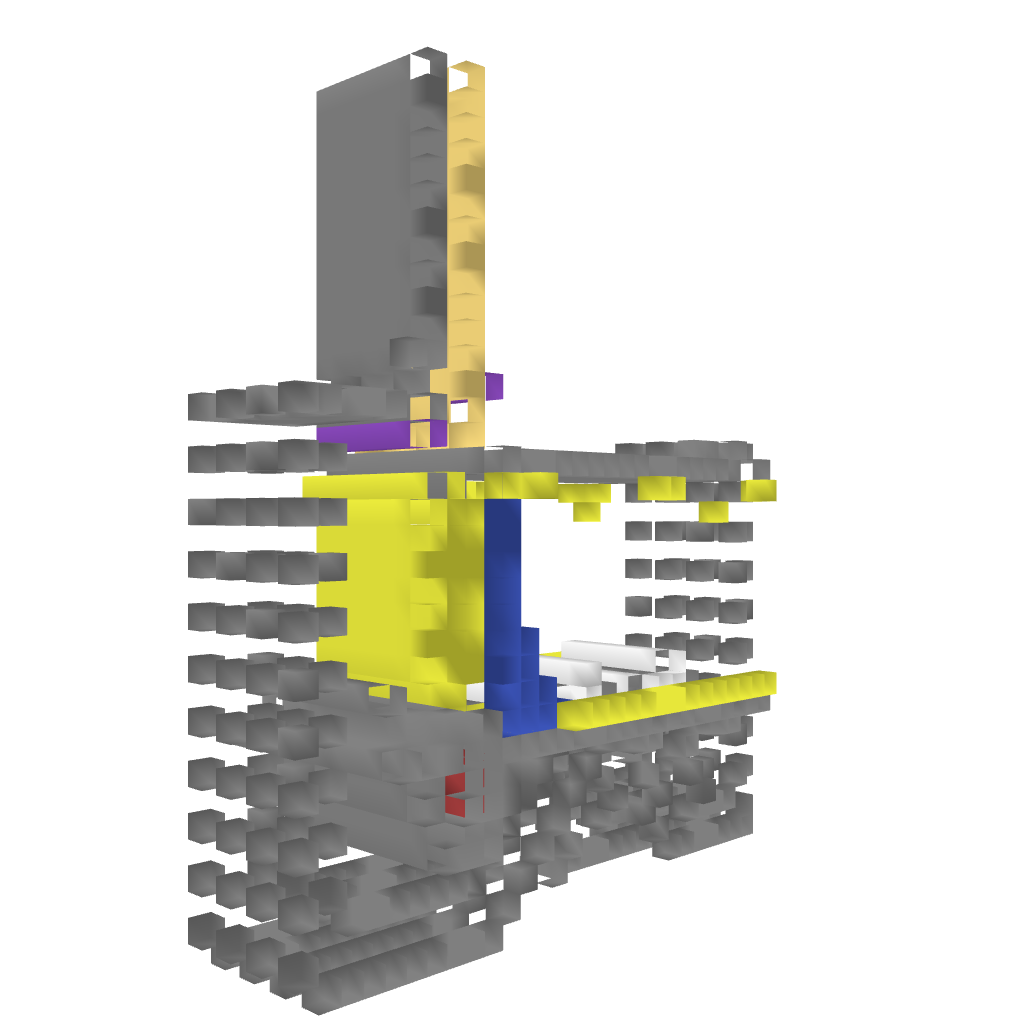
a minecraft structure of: Connect 4 bad low quality